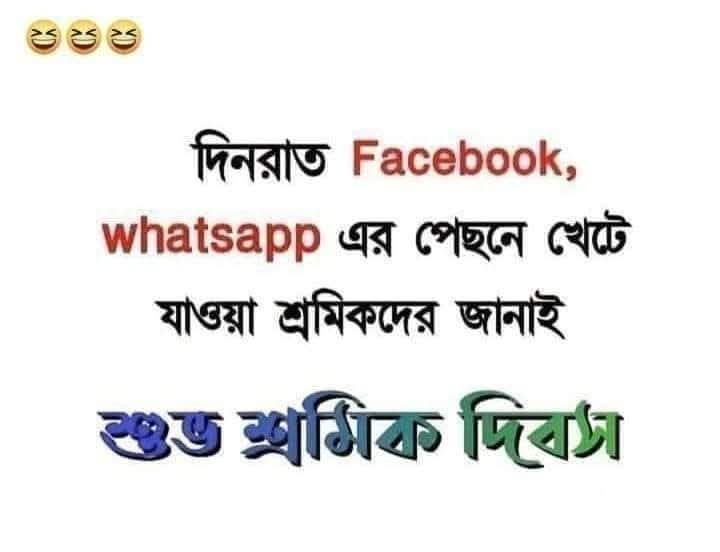
Text: দিনরাত Facebook, whatsapp এর পেছনে খেটে যাওয়া শ্রমিকদের জানাই
শুভ শ্রমিক দিবস
Label: Hate
Hate category: Personal Offence
Targeted group: Community